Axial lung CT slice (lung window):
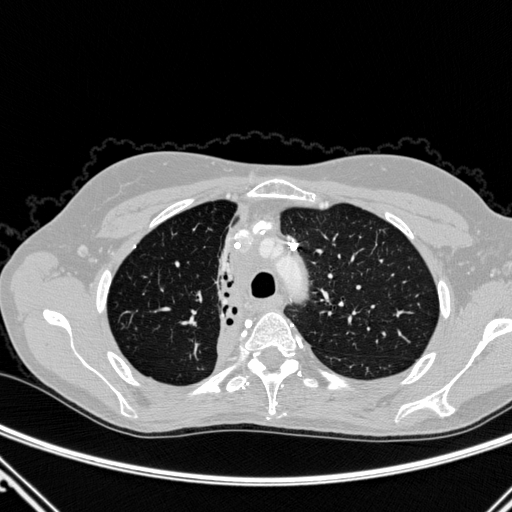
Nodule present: no